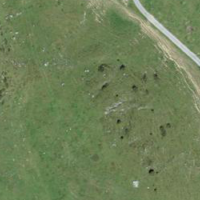
EUNIS habitat code: 23
Species observed at this site:
Leontopodium nivale